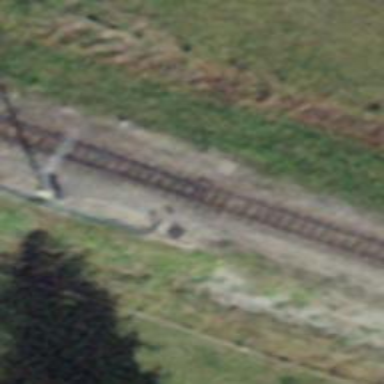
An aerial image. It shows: Railway switch.